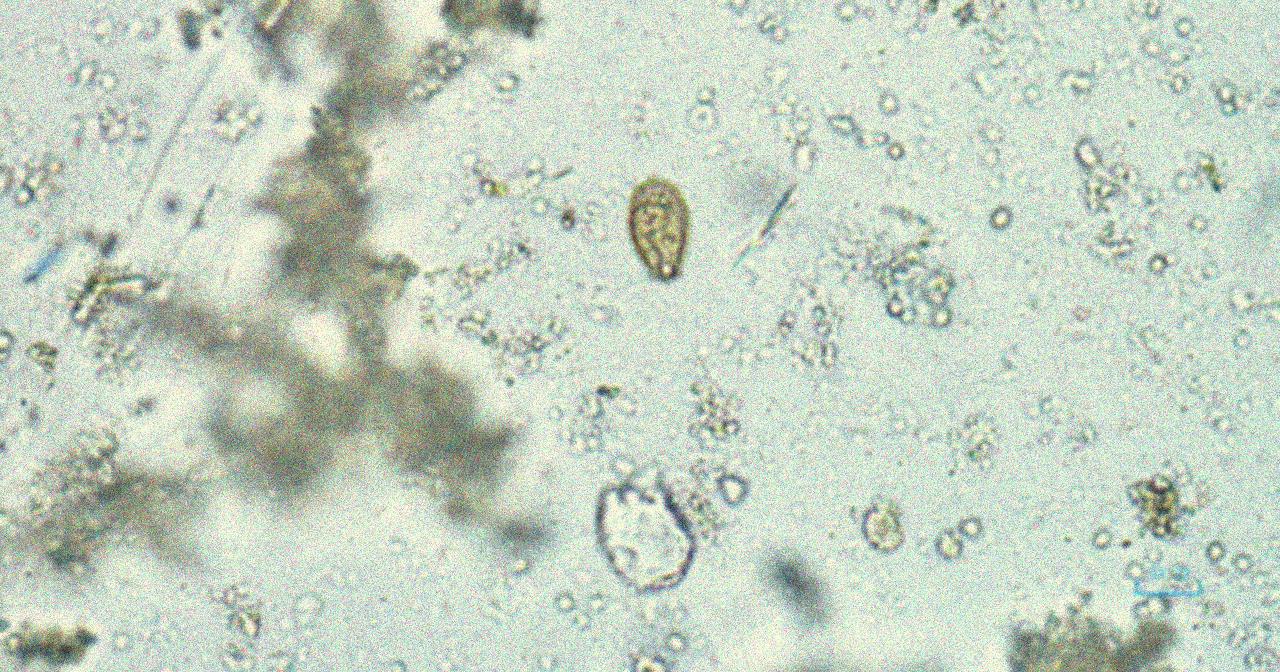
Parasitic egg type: Opisthorchis viverrine